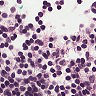
Metastatic tissue present: no